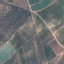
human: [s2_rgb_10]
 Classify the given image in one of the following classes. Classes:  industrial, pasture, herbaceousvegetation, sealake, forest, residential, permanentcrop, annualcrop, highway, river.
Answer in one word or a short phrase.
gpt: PermanentCrop